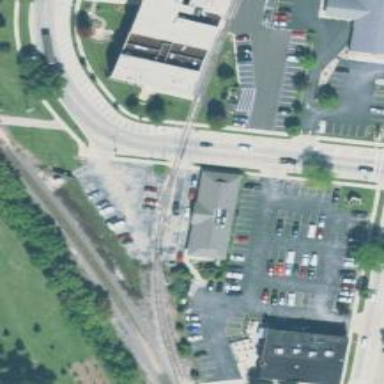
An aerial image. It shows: Railway crossing.